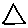
Label: triangle